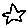
Label: star